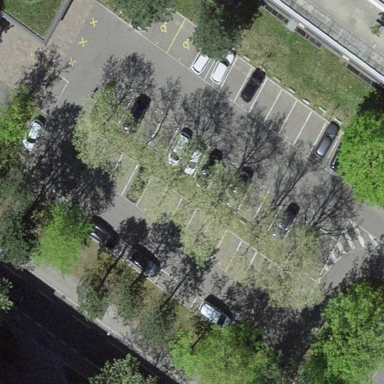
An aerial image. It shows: Parking area with surface.